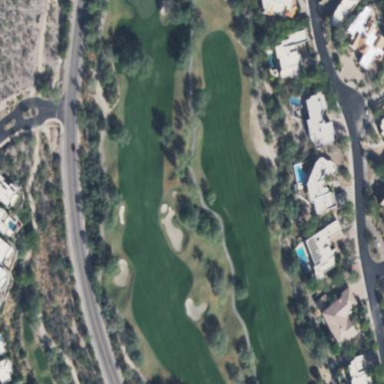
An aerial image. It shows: Rough grassy area used for golf.